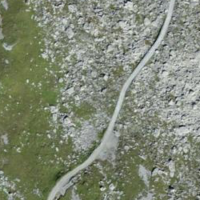
EUNIS habitat code: 23
Species observed at this site:
Marmota marmota
Silene acaulis
Montifringilla nivalis
Prunella collaris
Saxifraga oppositifolia